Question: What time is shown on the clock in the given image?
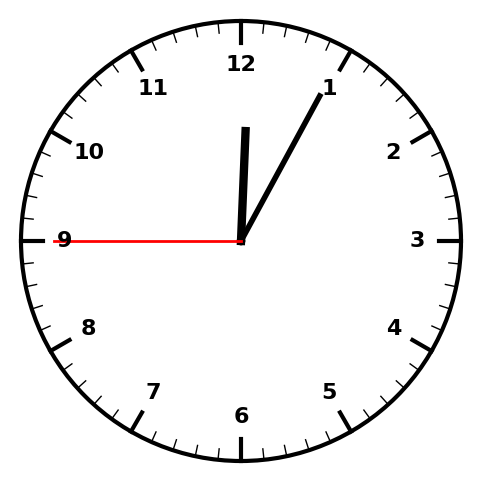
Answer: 12:04:45